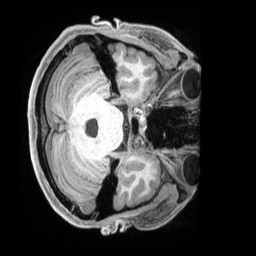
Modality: T1w
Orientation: axial
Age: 25
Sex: male
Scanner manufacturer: siemens
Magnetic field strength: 3 T
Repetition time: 2.4 s
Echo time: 0.00226 s